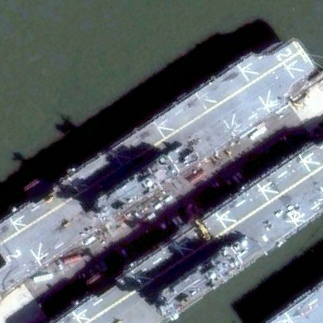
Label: assault